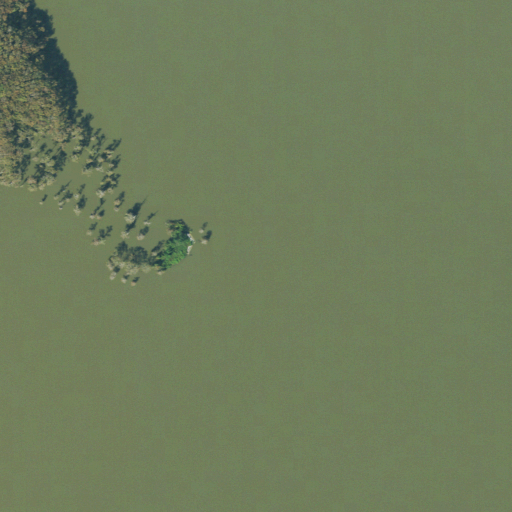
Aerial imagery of cape in Texas named Buzzard Roost containing open water and herbaceous wetlands